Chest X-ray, AP view. Patient: 54 years old, sex F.
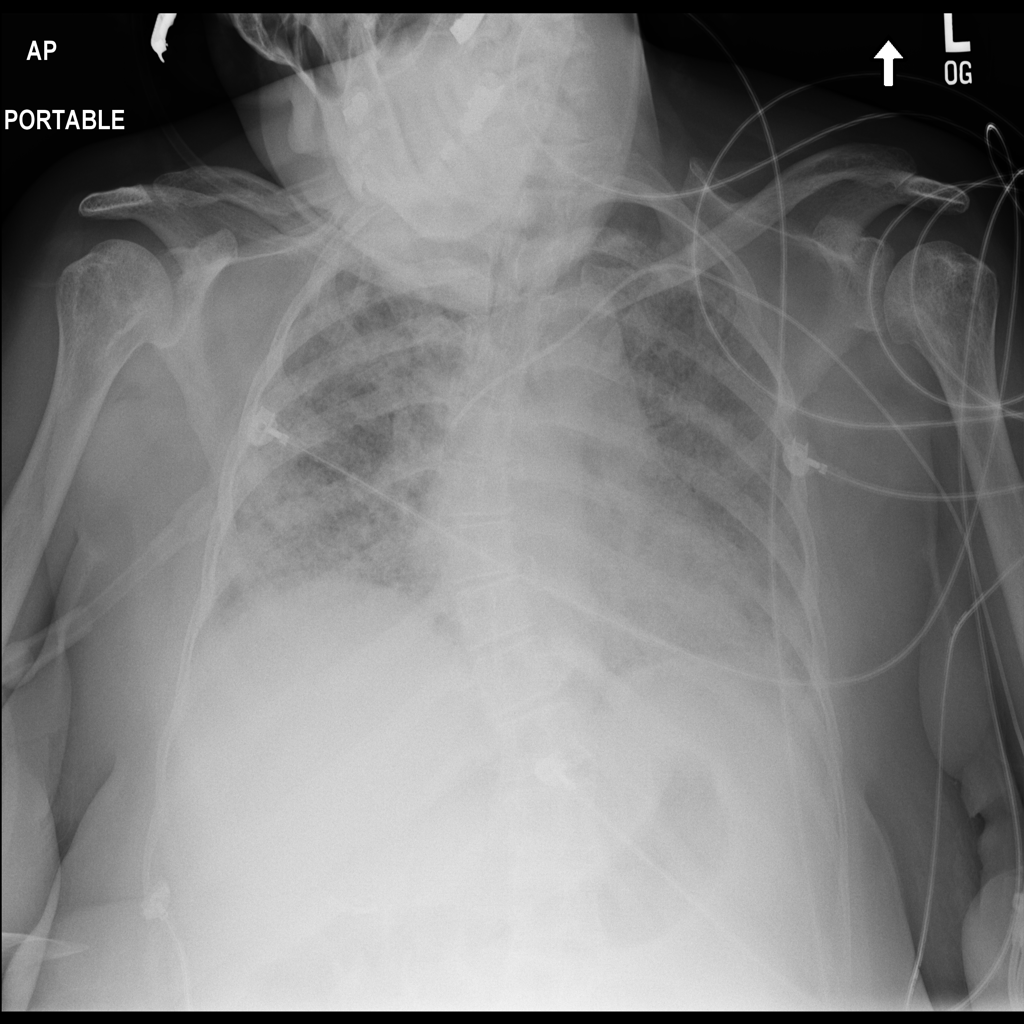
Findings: Cardiomegaly, Effusion